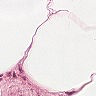
Metastatic tissue present: no